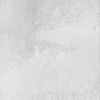
Label: not_dusty